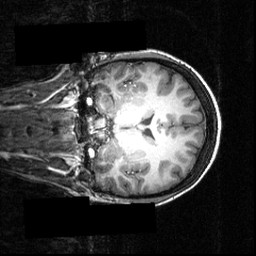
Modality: T1w
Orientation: coronal
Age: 23
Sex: female
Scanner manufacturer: siemens
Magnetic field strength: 3.951 T
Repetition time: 1.5 s
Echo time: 0.00335 s